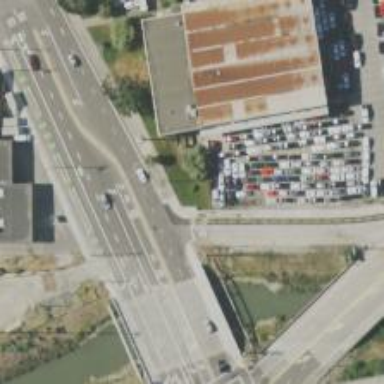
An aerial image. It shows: Tertiary link road with separate cycleway.